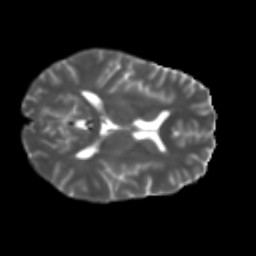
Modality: T2w
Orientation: axial
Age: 32
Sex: female
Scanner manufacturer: ge
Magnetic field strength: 3 T
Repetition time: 7.8 s
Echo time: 0.0608 s